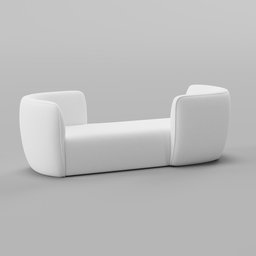
Label: furniture